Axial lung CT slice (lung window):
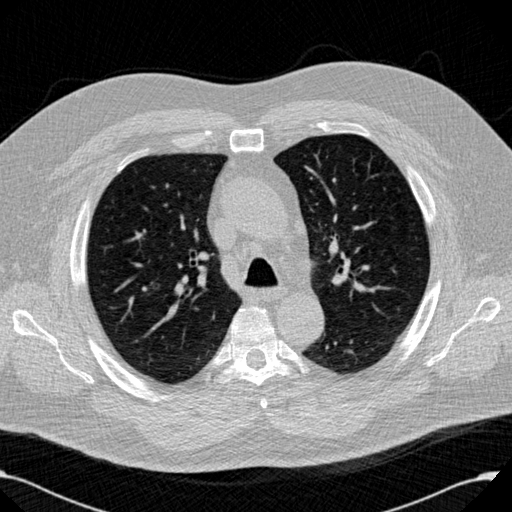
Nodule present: no